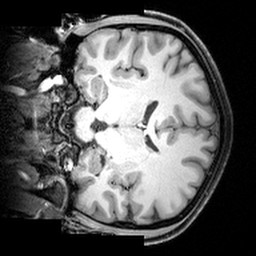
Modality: T1w
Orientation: coronal
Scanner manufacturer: siemens
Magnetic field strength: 3 T
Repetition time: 1.9 s
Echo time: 0.00397 s